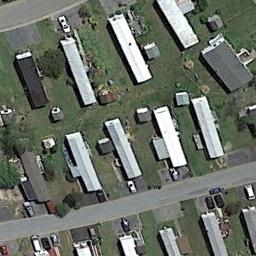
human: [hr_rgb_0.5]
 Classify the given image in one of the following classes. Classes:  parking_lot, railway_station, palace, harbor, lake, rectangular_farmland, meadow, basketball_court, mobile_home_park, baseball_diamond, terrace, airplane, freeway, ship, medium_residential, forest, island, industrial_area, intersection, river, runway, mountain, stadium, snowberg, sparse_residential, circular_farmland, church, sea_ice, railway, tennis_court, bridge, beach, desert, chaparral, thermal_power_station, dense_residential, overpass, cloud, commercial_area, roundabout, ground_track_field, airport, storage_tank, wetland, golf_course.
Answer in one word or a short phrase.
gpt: mobile_home_park